Question: So , i have built a meteor app added some cordova plugins such as camera and so on.
now im trying to build the app also for android (apk).
here's what iv done:
'''
meteor build /android --debug
'''
but the terminal is stuck on "Initializing Cordova plugins..." for the past 6 hours. (added image
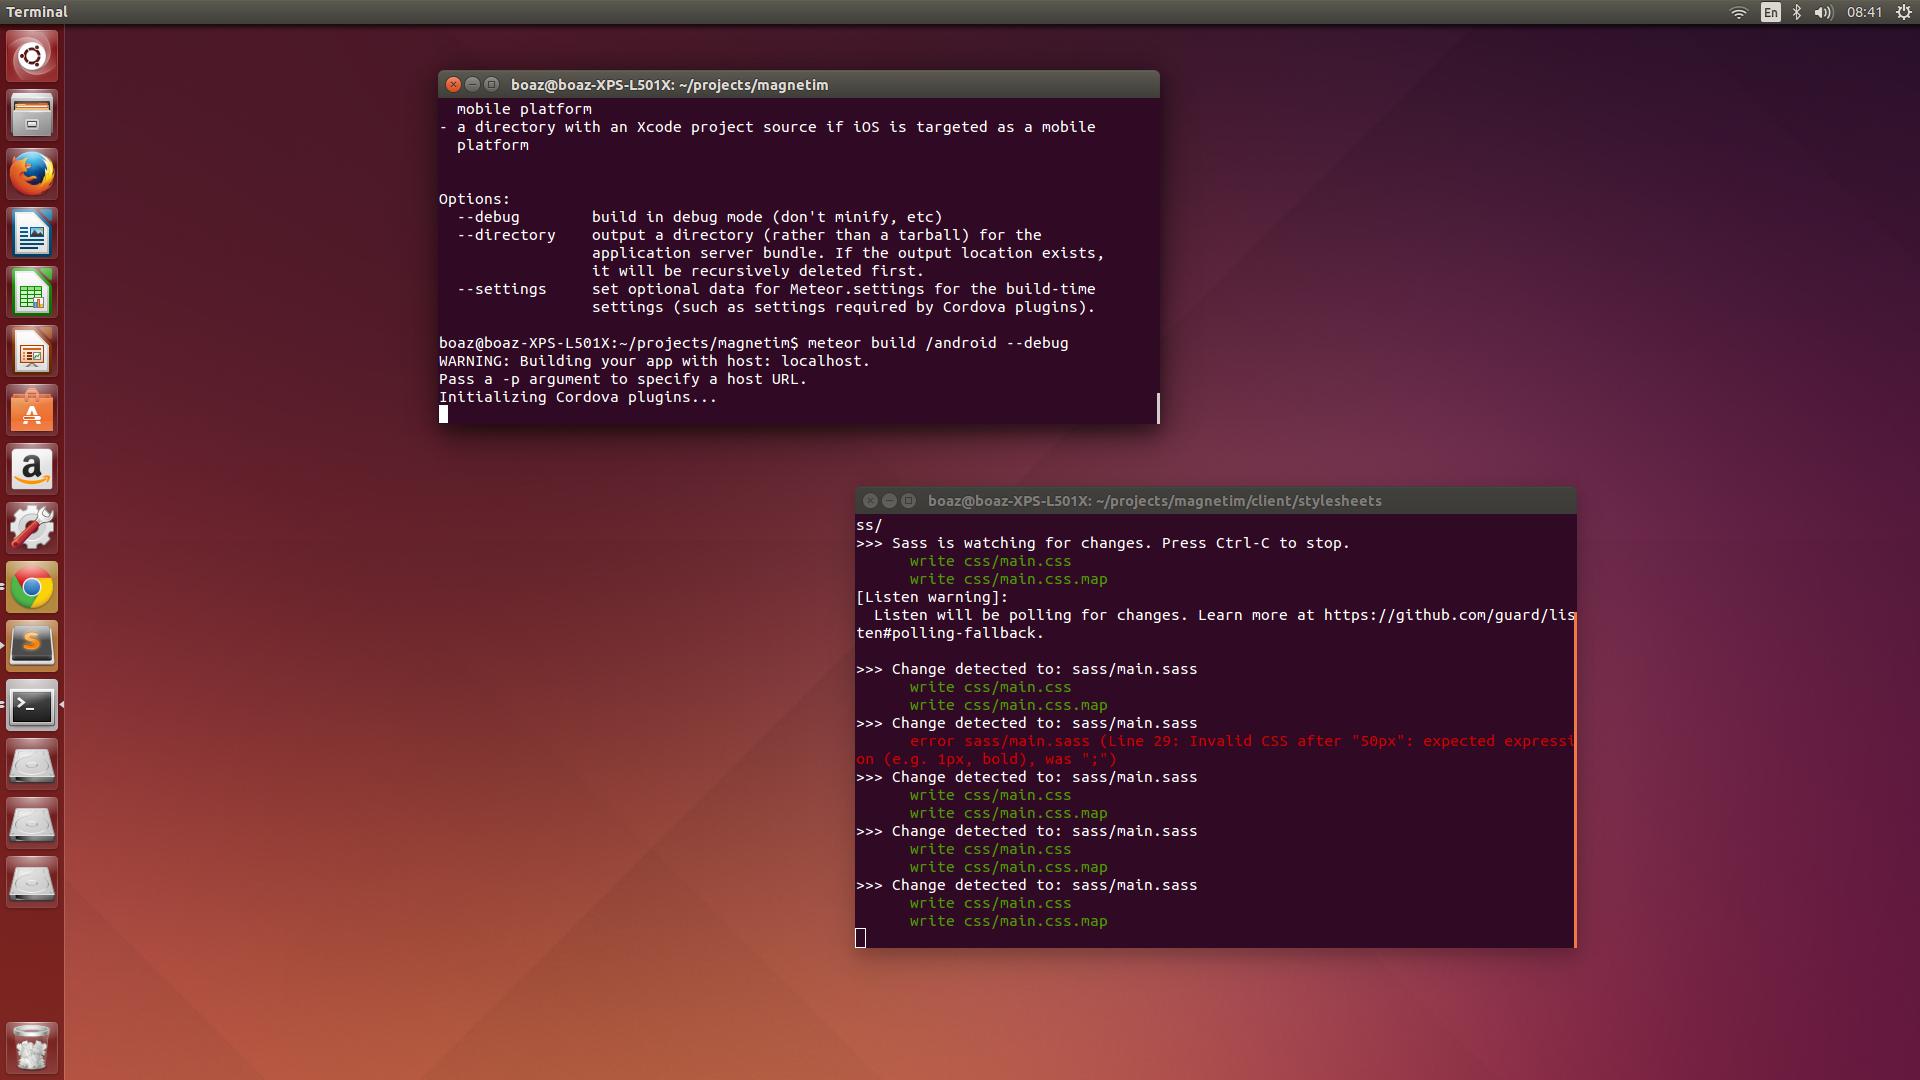
Answer: had the same issue on my mac and fixed it by deleting everything below 'YourApp/.meteor/local'.
(so folders 'build, cordova-build, db' were deleted). Afterwards a 'meteor run ios' or 'meteor run android' should recreate all files.